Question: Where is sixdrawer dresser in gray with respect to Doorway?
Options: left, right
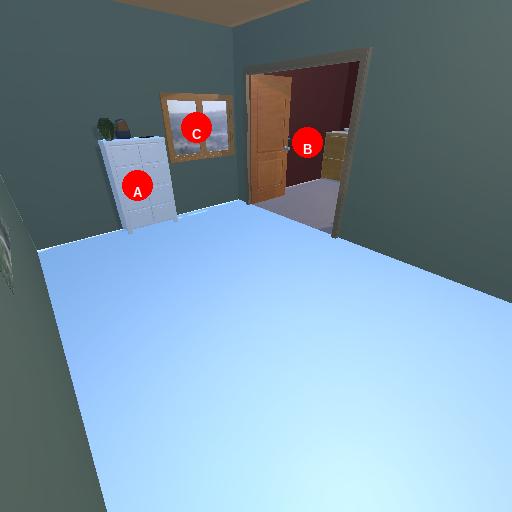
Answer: left